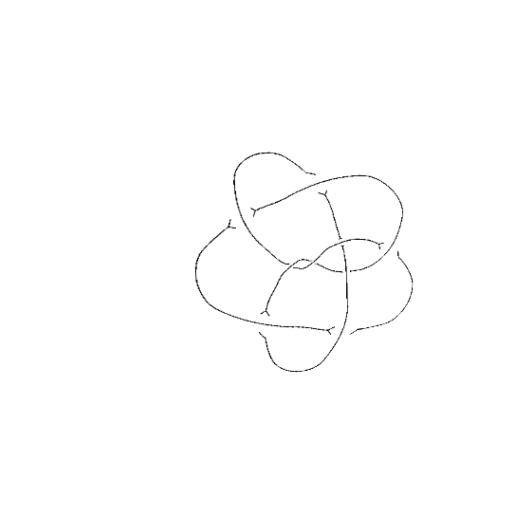
Crossing number: 9